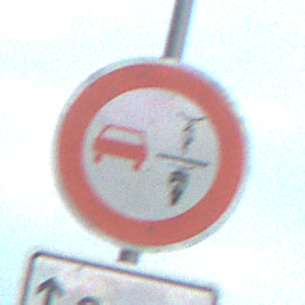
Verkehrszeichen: VerbotUeberholenEinspurigeFahrzeuge
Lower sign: LaengeEinerStrecke2
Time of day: SunriseSunset
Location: Outdoor (RoadRail)
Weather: PartlyCloudy
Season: NotSpecified
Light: Natural